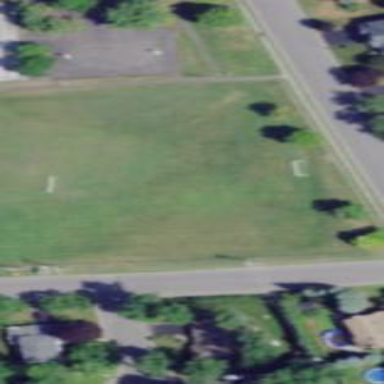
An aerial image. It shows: Soccer pitch for leisure land activities.